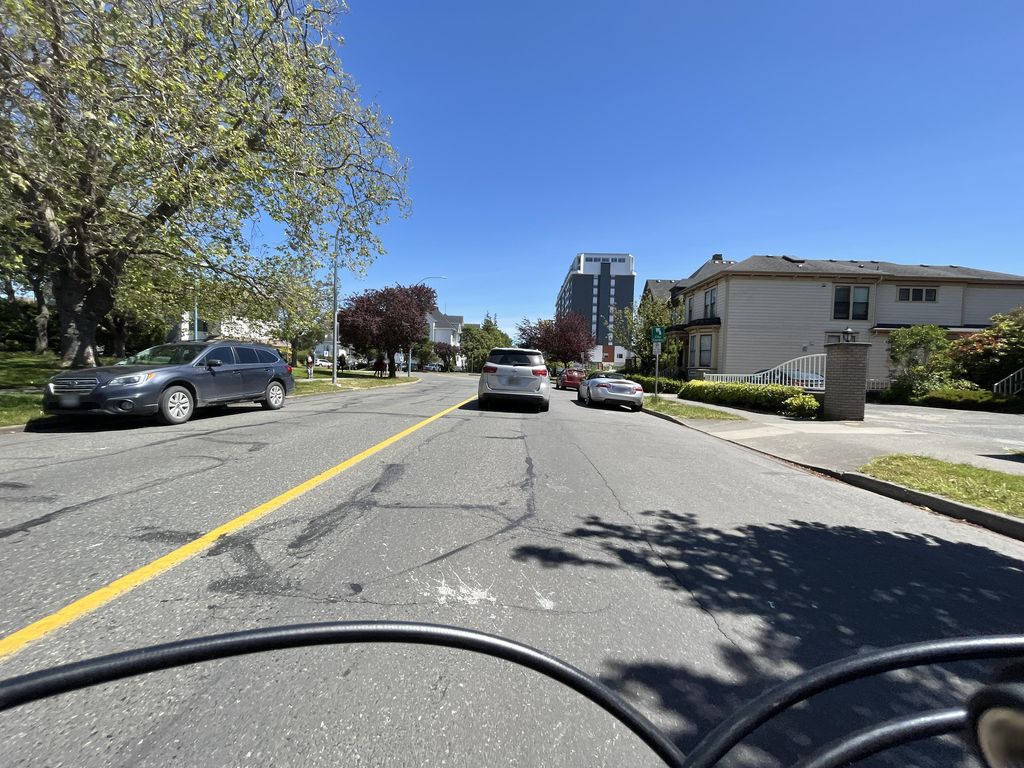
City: victoria